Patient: sex M, age 73
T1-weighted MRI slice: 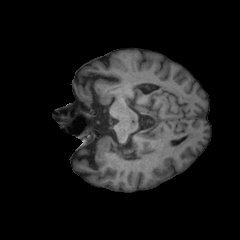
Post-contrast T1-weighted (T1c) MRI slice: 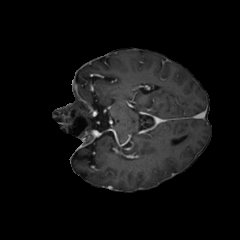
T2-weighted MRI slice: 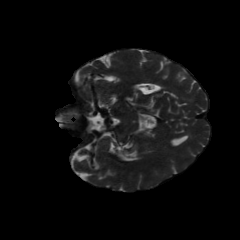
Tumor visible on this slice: no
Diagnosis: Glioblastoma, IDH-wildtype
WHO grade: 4